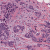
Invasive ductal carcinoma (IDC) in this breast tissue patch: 1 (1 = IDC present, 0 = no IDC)